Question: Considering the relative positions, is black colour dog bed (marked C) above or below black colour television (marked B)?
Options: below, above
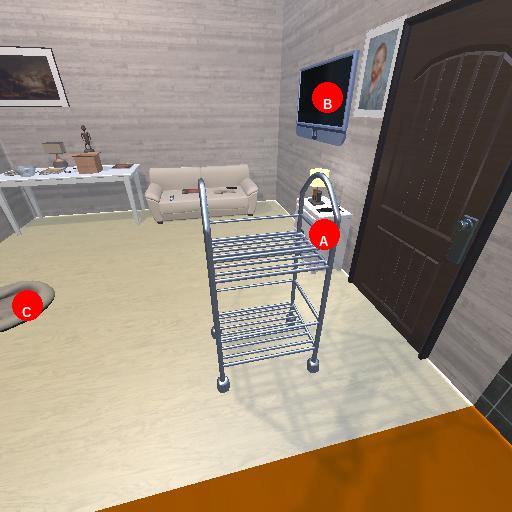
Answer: below